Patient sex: M
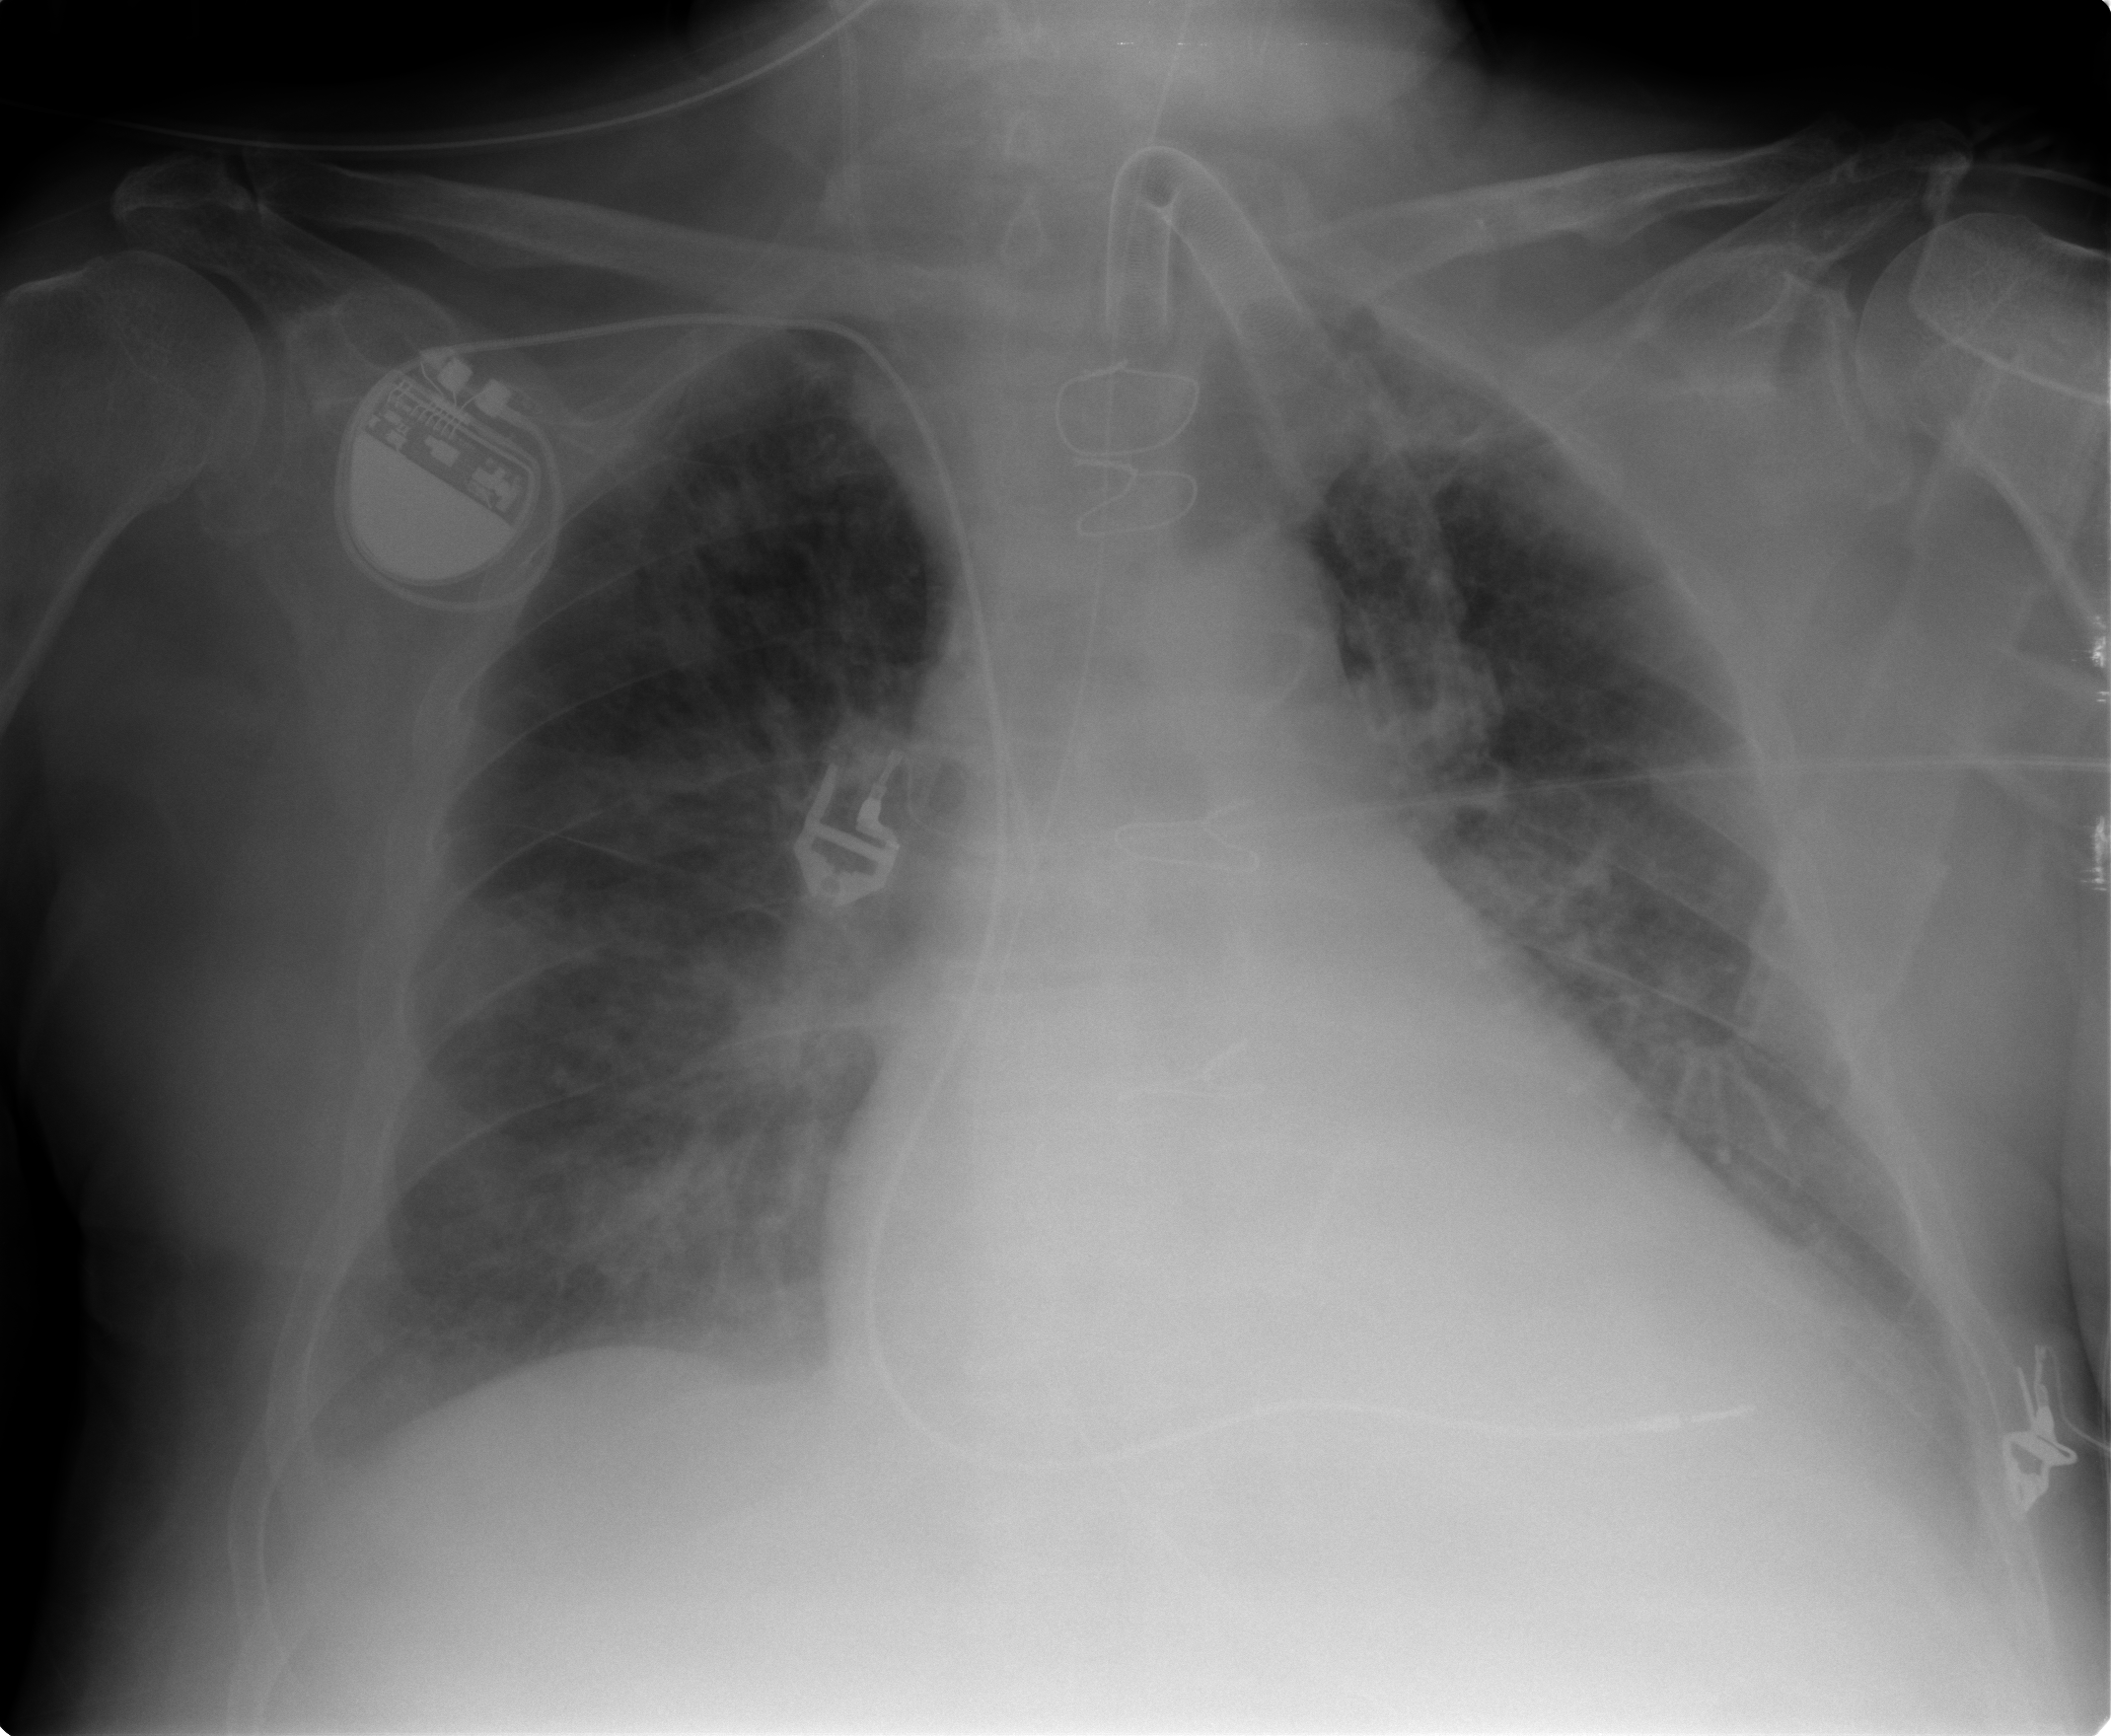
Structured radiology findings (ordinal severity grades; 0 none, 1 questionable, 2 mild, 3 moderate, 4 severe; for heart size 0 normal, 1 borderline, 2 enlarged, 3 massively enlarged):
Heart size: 3
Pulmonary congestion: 3
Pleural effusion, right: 2
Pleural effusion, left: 2
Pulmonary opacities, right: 3
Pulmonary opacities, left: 3
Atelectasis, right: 2
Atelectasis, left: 2